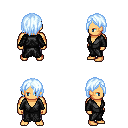
a pixel art fantasy rpg character, male body template, human, tanned skin, gray robe, metal pants, white cyan bangs hairstyle, four views (front, back, left, right), 2x2 character sprite sheet, small pixel art, hard edges, no anti-aliasing